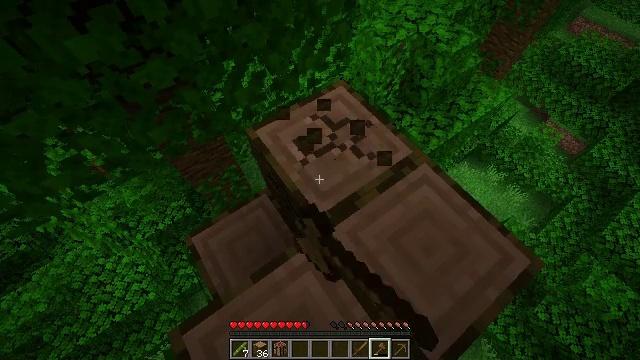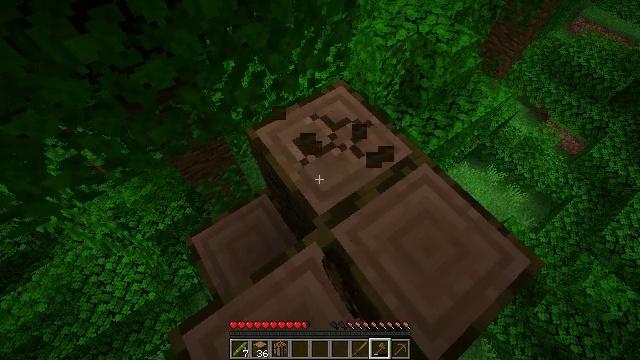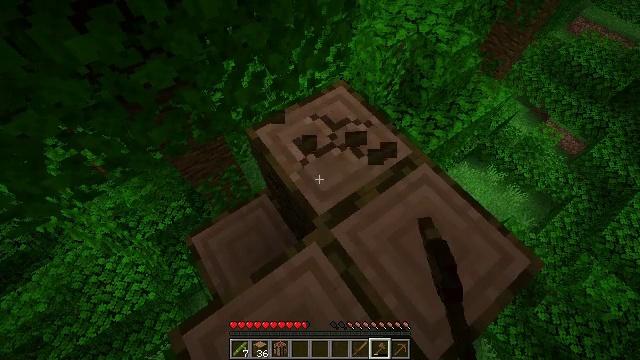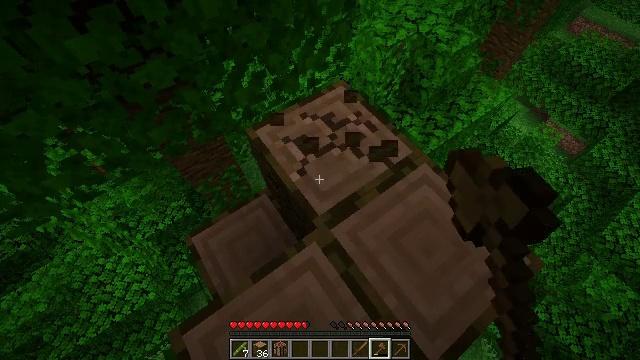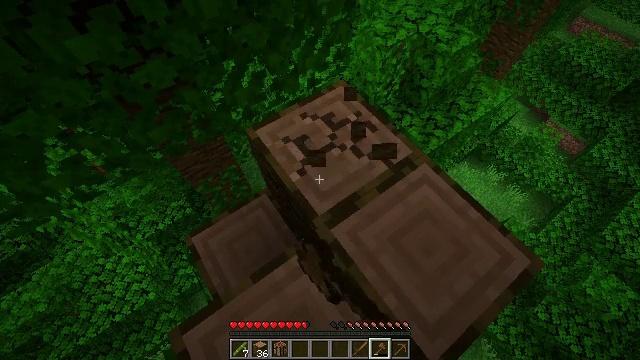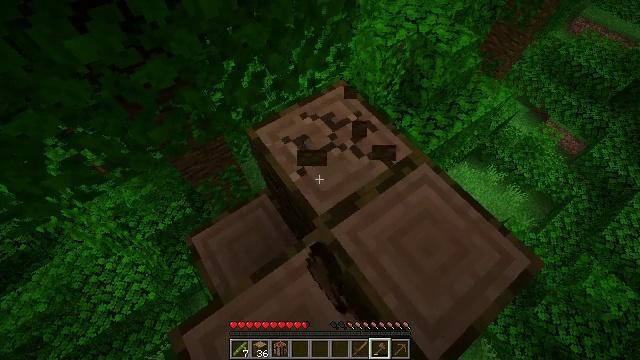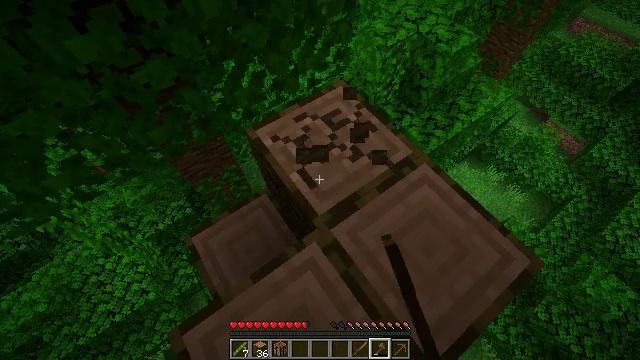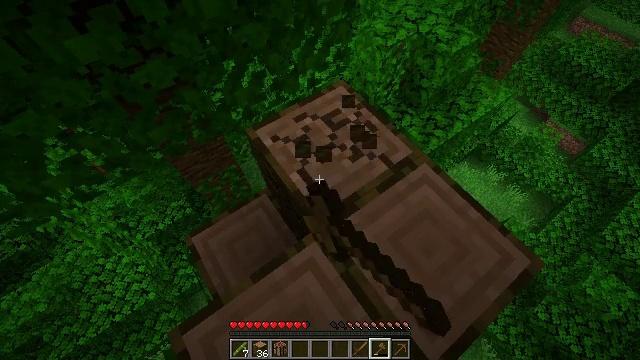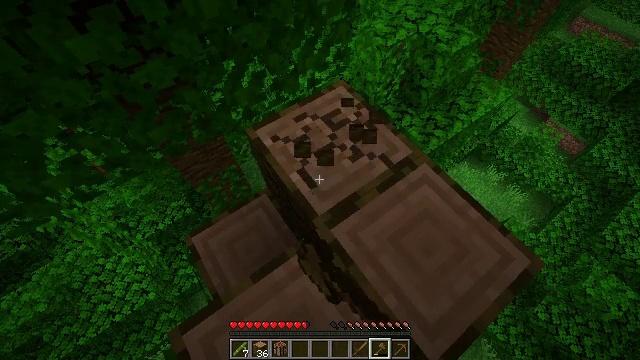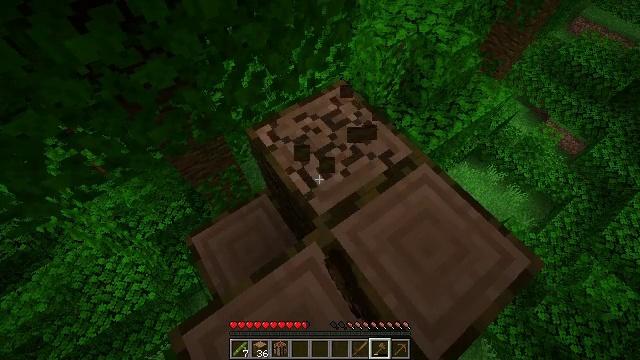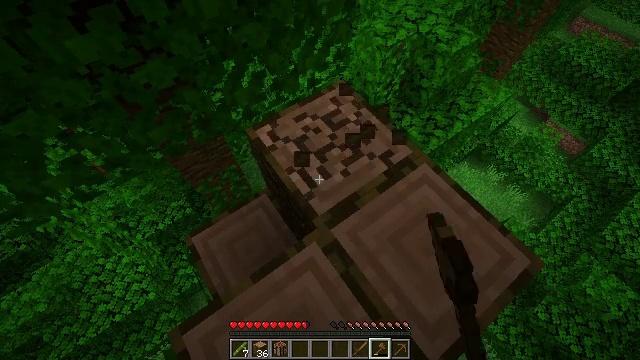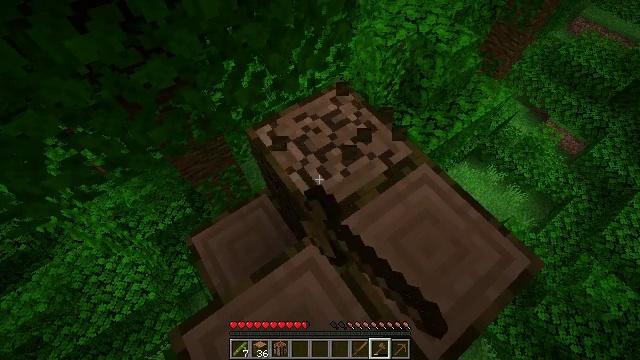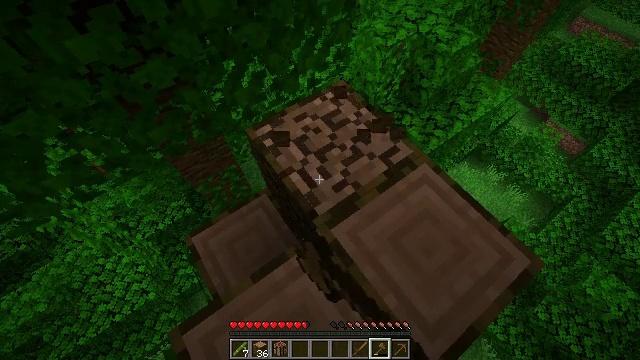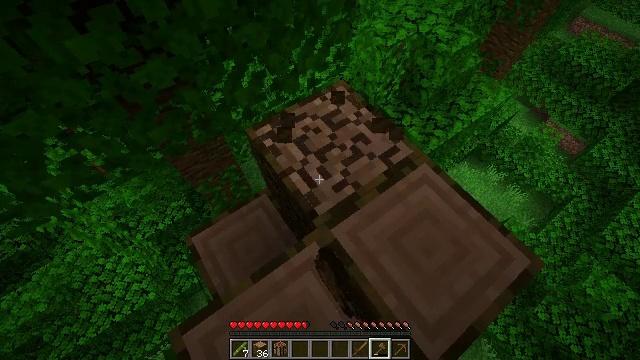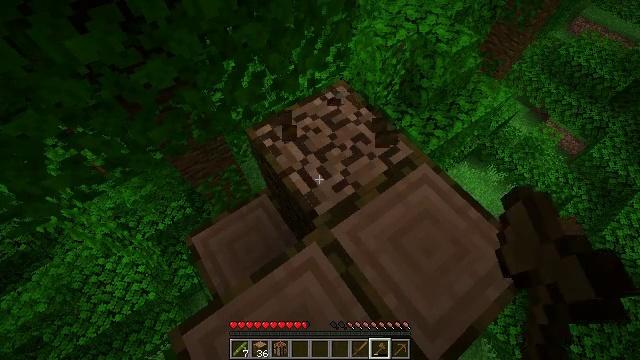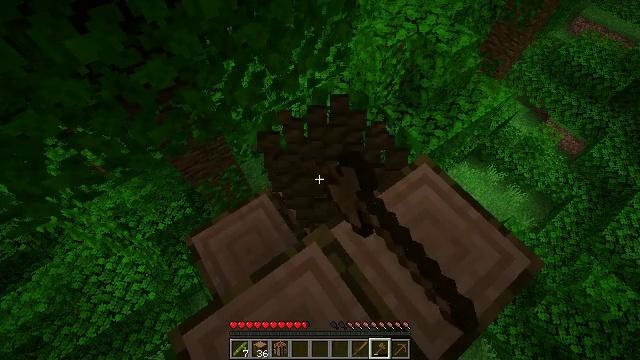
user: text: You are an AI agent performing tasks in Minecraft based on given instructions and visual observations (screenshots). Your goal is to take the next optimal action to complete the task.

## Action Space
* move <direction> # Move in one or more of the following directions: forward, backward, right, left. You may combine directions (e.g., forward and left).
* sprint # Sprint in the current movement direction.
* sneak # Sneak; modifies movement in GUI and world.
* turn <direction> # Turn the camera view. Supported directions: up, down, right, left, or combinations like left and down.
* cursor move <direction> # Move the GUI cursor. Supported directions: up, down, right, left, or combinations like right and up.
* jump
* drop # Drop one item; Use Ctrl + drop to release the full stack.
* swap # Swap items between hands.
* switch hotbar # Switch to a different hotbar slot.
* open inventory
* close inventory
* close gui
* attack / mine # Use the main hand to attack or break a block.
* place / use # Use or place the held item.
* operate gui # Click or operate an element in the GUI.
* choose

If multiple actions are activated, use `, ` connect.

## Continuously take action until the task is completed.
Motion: motion action
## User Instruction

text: Chop down a jungle log from the jungle tree.
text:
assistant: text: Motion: attack / mine
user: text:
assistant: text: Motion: attack / mine
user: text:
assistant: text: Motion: attack / mine
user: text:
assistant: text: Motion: attack / mine
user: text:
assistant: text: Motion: attack / mine
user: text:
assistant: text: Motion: attack / mine
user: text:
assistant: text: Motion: attack / mine
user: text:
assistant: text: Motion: attack / mine
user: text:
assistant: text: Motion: attack / mine
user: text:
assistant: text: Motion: attack / mine
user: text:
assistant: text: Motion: attack / mine
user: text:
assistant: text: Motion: attack / mine
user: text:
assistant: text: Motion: attack / mine
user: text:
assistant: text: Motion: attack / mine
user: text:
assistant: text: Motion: attack / mine
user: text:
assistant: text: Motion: attack / mine
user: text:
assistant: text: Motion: attack / mine
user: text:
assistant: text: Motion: attack / mine
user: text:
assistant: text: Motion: attack / mine
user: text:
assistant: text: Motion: turn right and down, attack / mine
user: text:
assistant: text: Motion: turn right and down, attack / mine
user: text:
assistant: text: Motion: turn right and down, attack / mine
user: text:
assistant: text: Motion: turn right and down, attack / mine
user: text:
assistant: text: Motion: turn right and down, attack / mine
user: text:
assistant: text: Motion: attack / mine
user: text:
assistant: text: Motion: attack / mine
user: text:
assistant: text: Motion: attack / mine
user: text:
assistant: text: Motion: attack / mine
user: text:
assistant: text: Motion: attack / mine
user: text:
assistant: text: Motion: attack / mine